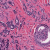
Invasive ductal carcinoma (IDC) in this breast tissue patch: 1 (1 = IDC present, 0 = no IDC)